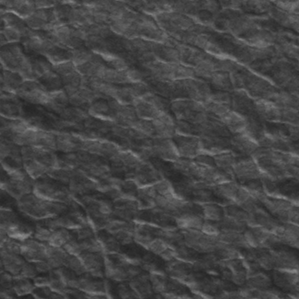
Label: frost